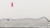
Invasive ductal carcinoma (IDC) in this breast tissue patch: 0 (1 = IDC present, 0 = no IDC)